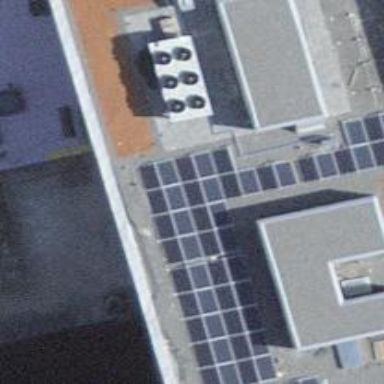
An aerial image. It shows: Solar power generator with photovoltaic panels.